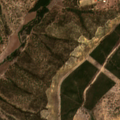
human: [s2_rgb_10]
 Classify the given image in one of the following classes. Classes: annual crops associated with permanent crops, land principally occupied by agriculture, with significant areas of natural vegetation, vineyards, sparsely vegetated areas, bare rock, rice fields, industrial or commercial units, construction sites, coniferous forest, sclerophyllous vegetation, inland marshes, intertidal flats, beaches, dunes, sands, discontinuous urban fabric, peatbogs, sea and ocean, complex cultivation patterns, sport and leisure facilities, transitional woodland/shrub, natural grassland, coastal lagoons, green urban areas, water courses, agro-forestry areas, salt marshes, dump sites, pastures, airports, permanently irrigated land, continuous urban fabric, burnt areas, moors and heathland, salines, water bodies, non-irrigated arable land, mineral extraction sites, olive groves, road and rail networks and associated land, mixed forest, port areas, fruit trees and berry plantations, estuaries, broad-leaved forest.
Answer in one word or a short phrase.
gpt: non-irrigated arable land, broad-leaved forest, mixed forest, transitional woodland/shrub